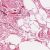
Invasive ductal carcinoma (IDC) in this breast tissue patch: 0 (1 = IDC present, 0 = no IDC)